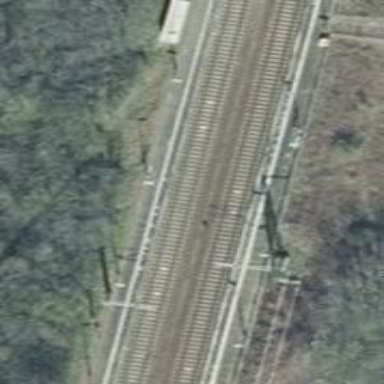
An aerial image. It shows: Railway signal.